Question: Count the number of objects in the diagram.
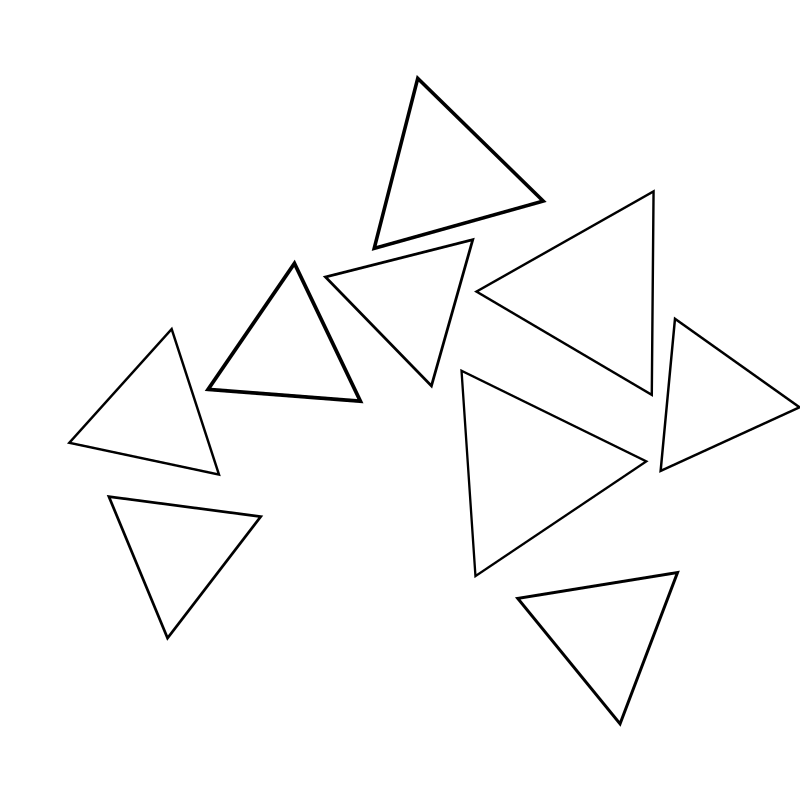
Answer: 9